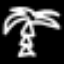
Label: palm tree